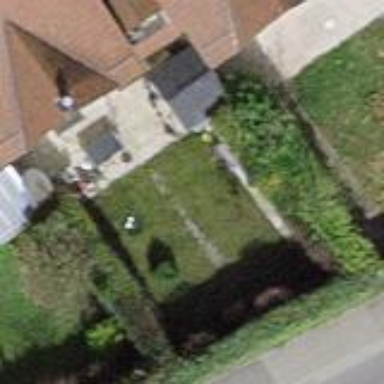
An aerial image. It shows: Garden surrounded by fence.